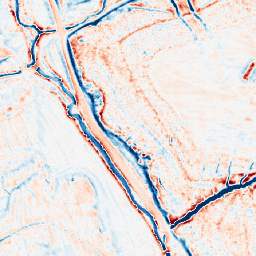
Category: edge_preserving
Decomposition family: anisotropic_diffusion
Decomposition parameters: iterations: 20
kappa: 10
gamma: 0.2
Upsampling method: area
Upsampling parameters: scale: 2
Upsampling scale: 2